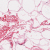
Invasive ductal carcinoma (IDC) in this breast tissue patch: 0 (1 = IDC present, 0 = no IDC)